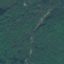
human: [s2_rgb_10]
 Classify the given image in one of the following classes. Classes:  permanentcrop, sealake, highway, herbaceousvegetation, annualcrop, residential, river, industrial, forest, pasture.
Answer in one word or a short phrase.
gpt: Forest